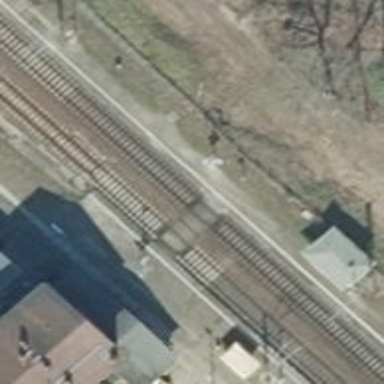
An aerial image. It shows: Platform edge at railway station.